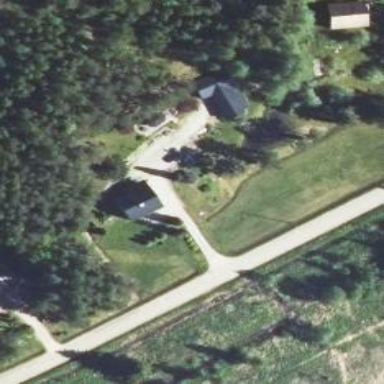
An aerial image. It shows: Driveway leading to service road.